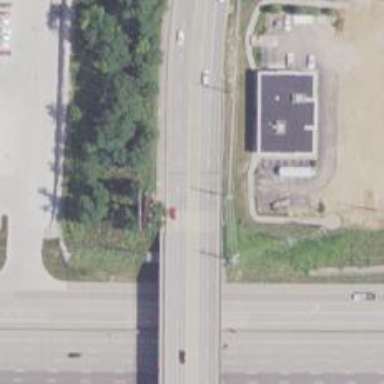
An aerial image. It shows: Secondary road crossing bridge.